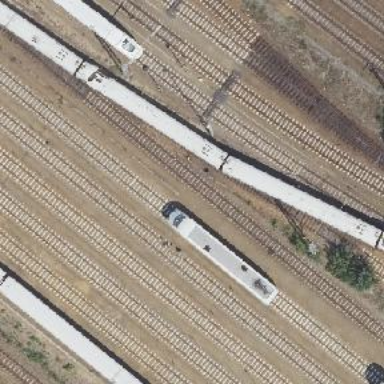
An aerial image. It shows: Rail yard with electrified contact lines for the railway.